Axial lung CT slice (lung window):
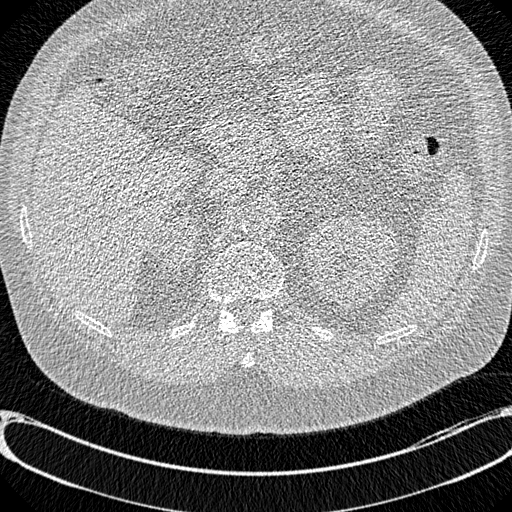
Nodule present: no